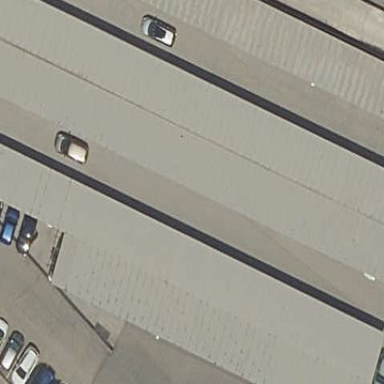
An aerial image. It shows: Carport structure.